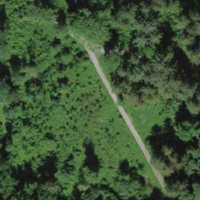
EUNIS habitat code: 44
Species observed at this site:
Fagus sylvatica